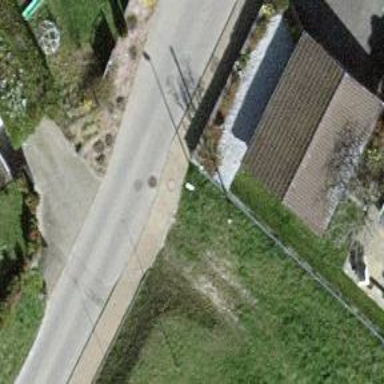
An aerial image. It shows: Sidewalk.